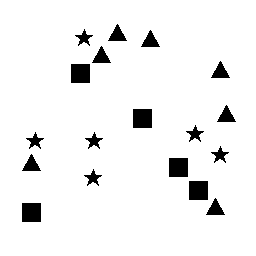
Squares: 5
Triangles: 7
Stars: 6
Total shapes: 18